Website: home-depot
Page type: review-order
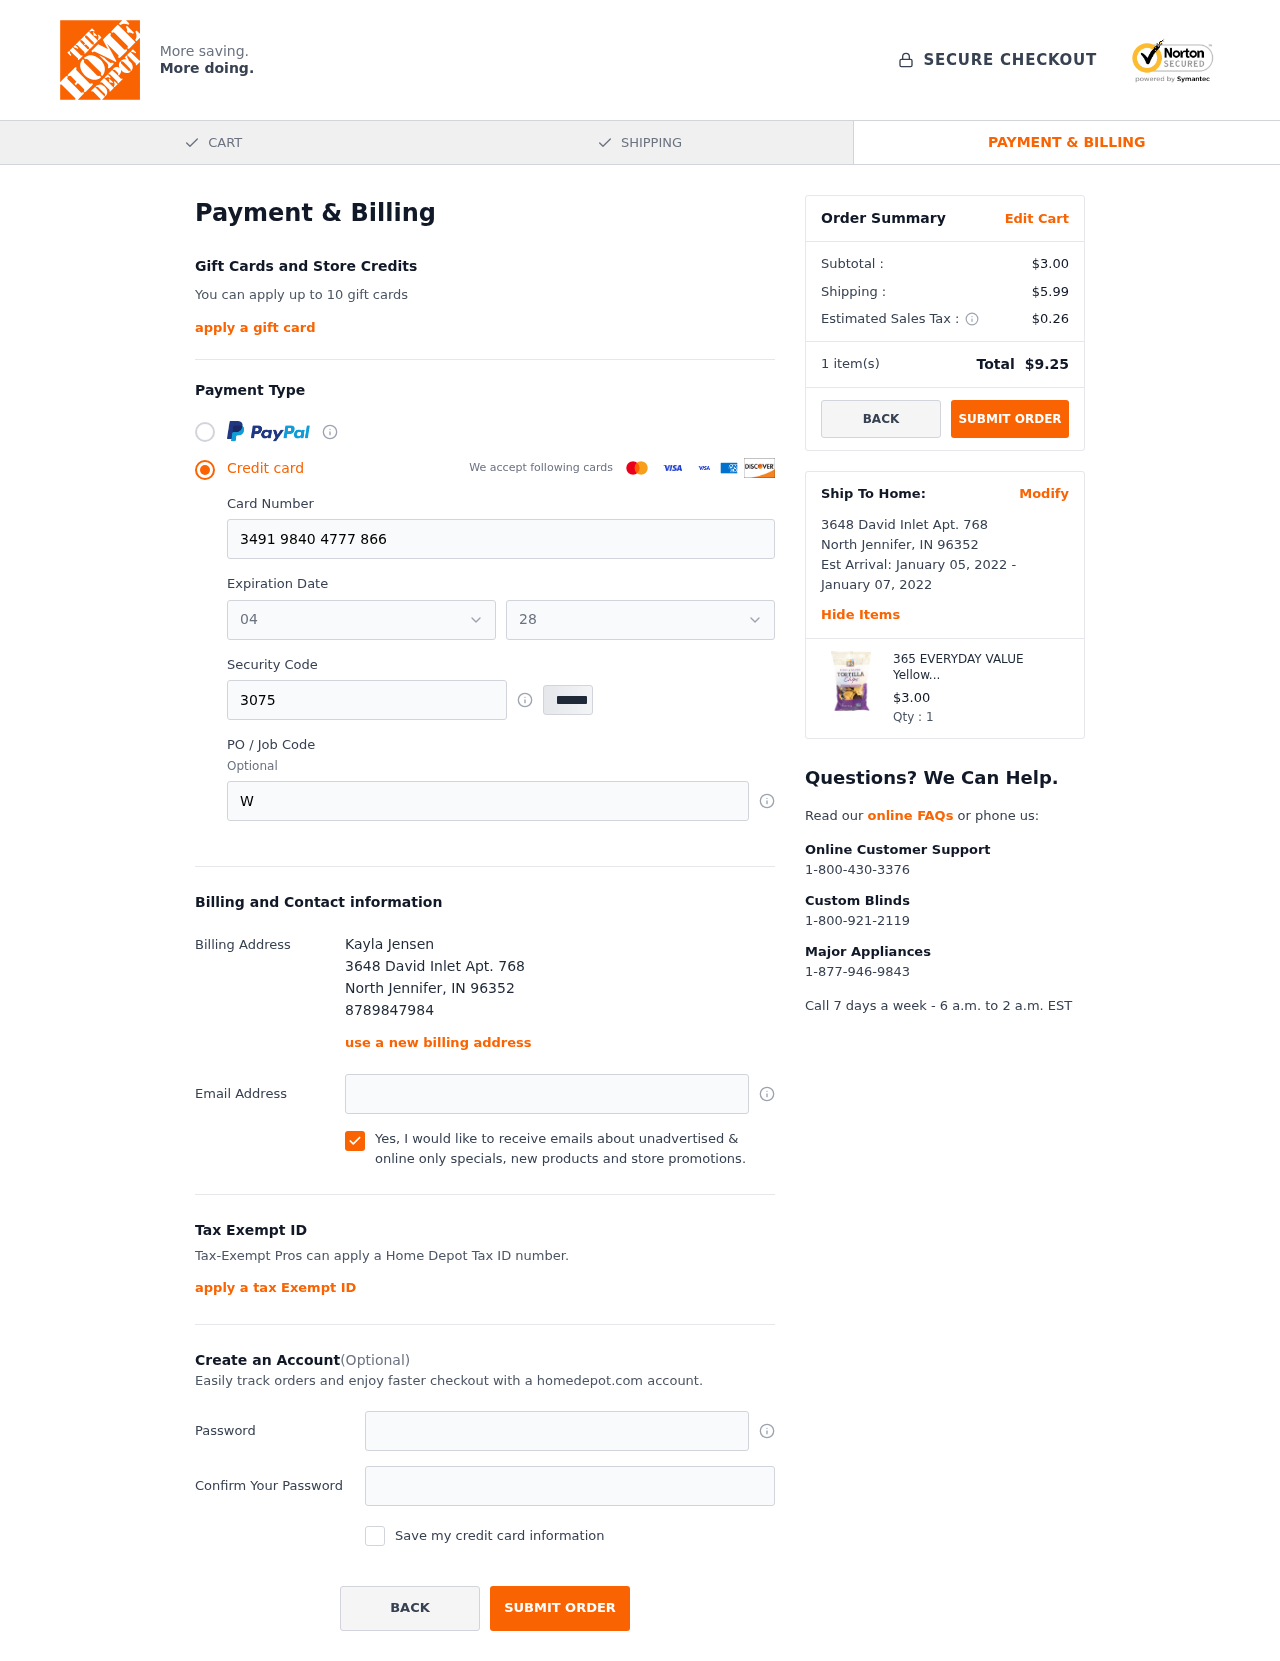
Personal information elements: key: PII_CARD_EXPIRY_MONTH
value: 04
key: PII_CARD_EXPIRY_YEAR
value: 28
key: PII_CITY
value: North Jennifer
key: PII_FULLNAME
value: Kayla Jensen
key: PII_PHONE
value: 8789847984
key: PII_POSTCODE
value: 96352
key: PII_STATE_ABBR
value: IN
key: PII_STREET
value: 3648 David Inlet Apt. 768
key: PII_CARD_NUMBER
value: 3491 9840 4777 866
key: PII_CARD_CVV
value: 3075
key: PII_JOB_CODE
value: WO-474134
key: PII_EMAIL
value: kayla.jensen@gmail.com
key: PII_STREET2
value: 3648 David Inlet Apt. 768
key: PII_POSTCODE2
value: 96352
Product elements: key: PRODUCT1_NAME
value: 365 EVERYDAY VALUE Yellow And Blue Corn Tortilla Chips, 16 OZ
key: PRODUCT1_PRICE
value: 3
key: PRODUCT1_QUANTITY
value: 1
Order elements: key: ORDER_SUBTOTAL
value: $3.00
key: ORDER_SHIPPING_COST
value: $5.99
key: ORDER_TAX
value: $0.26
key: ORDER_NUM_ITEMS
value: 1
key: ORDER_TOTAL
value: $9.25
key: ORDER_SHIPPING_DATE
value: January 05, 2022
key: ORDER_DELIVERY_DATE
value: January 07, 2022